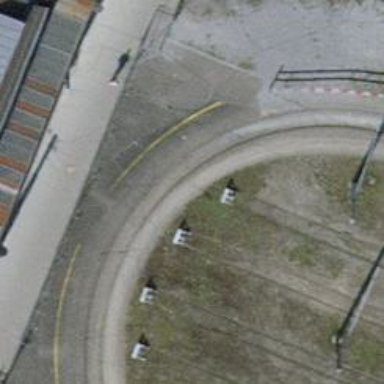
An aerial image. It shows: Tram railway with one track in service yard. The railway is electrified with contact line.